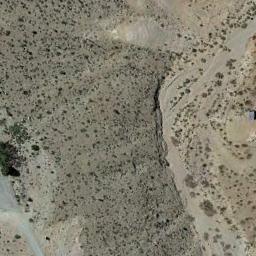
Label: chaparral